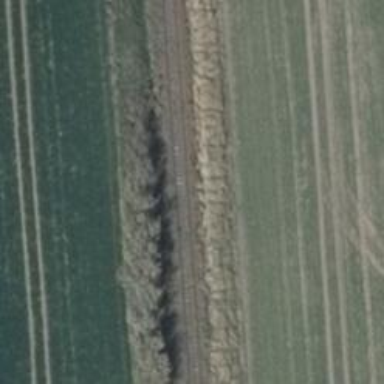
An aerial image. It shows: Railway signal.